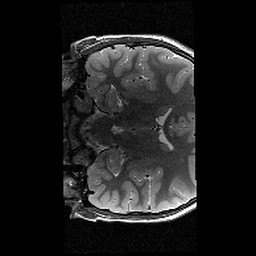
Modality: T2w
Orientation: coronal
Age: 11
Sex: female
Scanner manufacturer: siemens
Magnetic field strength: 3 T
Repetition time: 9.23 s
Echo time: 0.067 s